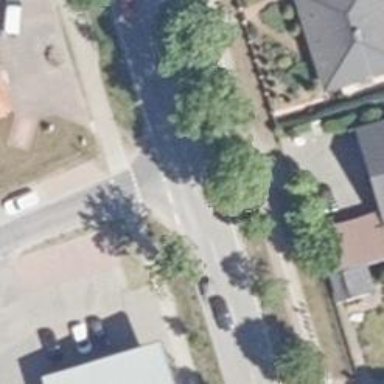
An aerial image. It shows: Road with "give way" sign.